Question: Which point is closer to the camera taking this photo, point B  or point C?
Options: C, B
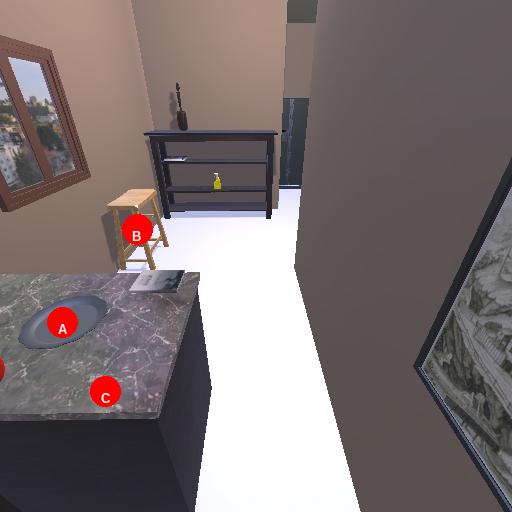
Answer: C